Question: I have an accommodation booking engine, which follows these rules:
- - - -
Here are some examples:
- - -
The system has a simple table in the database that is a list of each date with the 7 rooms. The field for each room can be 0 for unavailable or 1 for available.
Table is called 'vg_booking_availability'. Here is a snapshot.

I need a way to search the table against a users search selection.
The might search as any combination of 2, 4 or days and between 1 and 7 rooms.
I'm not sure if the solution is to do a database lookup on all dates and all rooms, then creating a multi-dimensional array and cross checking with the user's search is the way to go forward. And if it is how I would do this?
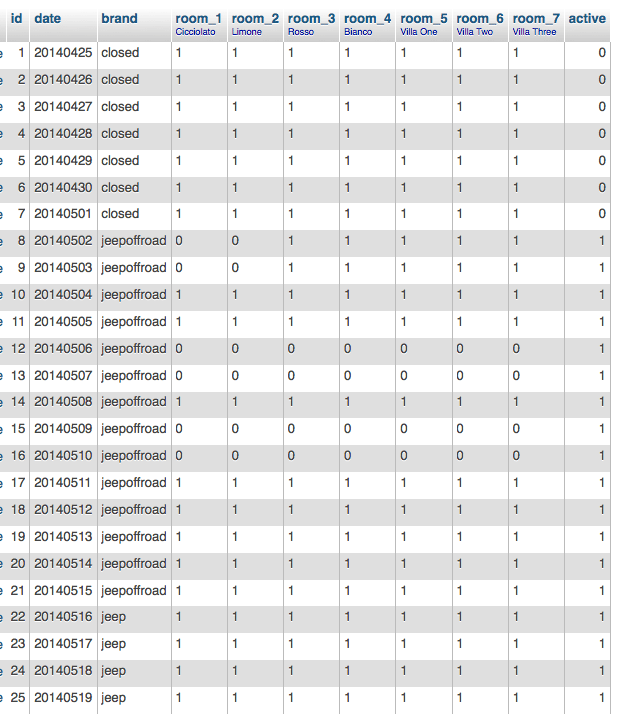
Answer: Here is a way to do this in SQL, for just two-day bookings, for 'room_1':
'''
SELECT
avail1.date start_date,
"room_1" room_name
FROM vg_booking_availability avail1
/* This row is the next day to the first one */
INNER JOIN vg_booking_availability avail2 ON (avail1.date + 1 = avail2.date)
WHERE
avail1.room_1 = 0
AND avail2.room_1 = 0
/* Add in a clause to check future dates only here */
;
'''
You could add all the rooms in this as bracketed 'OR' statements, but I'd be inclined to run that as a separate query (otherwise you'd have to re-search your result in PHP to determine which room returned as available)
We are getting into a bit of trouble here because all the rooms are denormalised - they would be better in another table where they can be treated much more generically.
This example can be expanded by adding more aliased rows for 4-day and 7-day searches respectively. The unavailability of rooms on a Thursday (or whatever other rules) is not directly relevant to the problem, since you can just create future rows of availability (based on how far into the future people book) and then make rooms unavailable according to those rules. That's a separate (and trivial) problem.
I'd also be inclined to change this, so you use 'NULL' as available and a foreign key to a customer table as unavailable. That will then give you useful information about a room is unavailable, and will allow you to make it available again easily if a specific customer cancels their booking.
Lastly, this solution has the capacity for a large number of joins, and so testing this against data sets is essential. If you were to run this on a 10K row table it'd be fine, but it might not be if you have 1M rows (depending on your hardware and load, of course). So, once you have this working, I recommend you create a data generator (PHP is good for this) and ensure you can get the performance you require.